Question: >
<URL>
I'm a bit naive in javascript. I have this javascript code which is supposed to run on button click. Buttons are generated dynamically in a loop. What I was expecting was to receive different variable on each button click . But what I receive is always the last variable in array. See the code below. Do anyone see something obviouly wrong here ?
'''
<!doctype html>
<html>
<head>
<script type="text/javascript">
var myCars=["Saab","Volvo","BMW"];
function loadCars() {
var carList = document.getElementById('mydiv');
for(var i=0;i < myCars.length ; i++ ){
//Append button
var el = document.createElement("button");
var car = myCars[i];
el.name = "view_car";
el.id = "view_car";
el.value = "View car";
el.type = "button";
el.title = "View car "+i;
el.innerHTML = "View car "+car;
el.onclick = function() {
showMe(car,i);
};
carList.appendChild(el);
}
}
function showMe(carName,index){
alert("Selected car="+carName +" , index="+index);
}
</script>
</head>
<body onload="loadCars()">
Cars will be loaded here
<div id="mydiv" class="carlist"></div>
</body>
</html>
'''

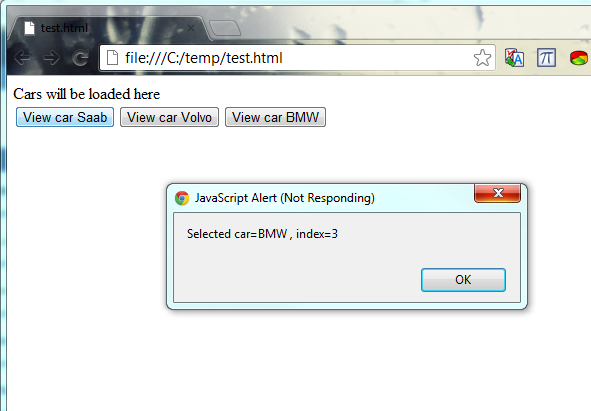
Answer: There's nothing obvious wrong. However, you use 'car' and 'i' inside of your 'onclick' function. Both depend on the outer 'car' and 'i' and are manipulated. You have to break this reference by using a closure:
'''
el.onclick = (function(carname,index){
return function() {
showMe(carname,index);
};
})(car,i);
'''